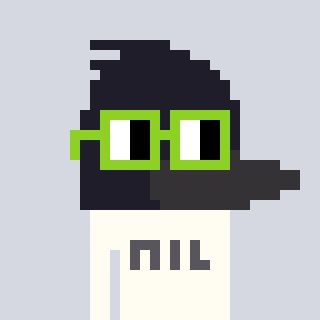
a pixel art character with square light green glasses, a raven-shaped head and a grayscale-colored body on a cool background